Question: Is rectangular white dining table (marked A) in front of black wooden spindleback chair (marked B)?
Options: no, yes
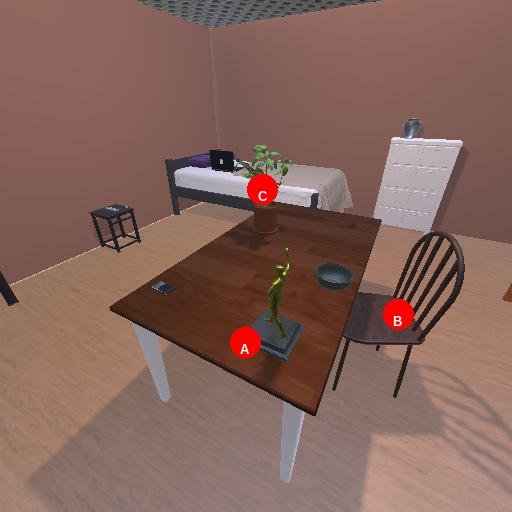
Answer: no